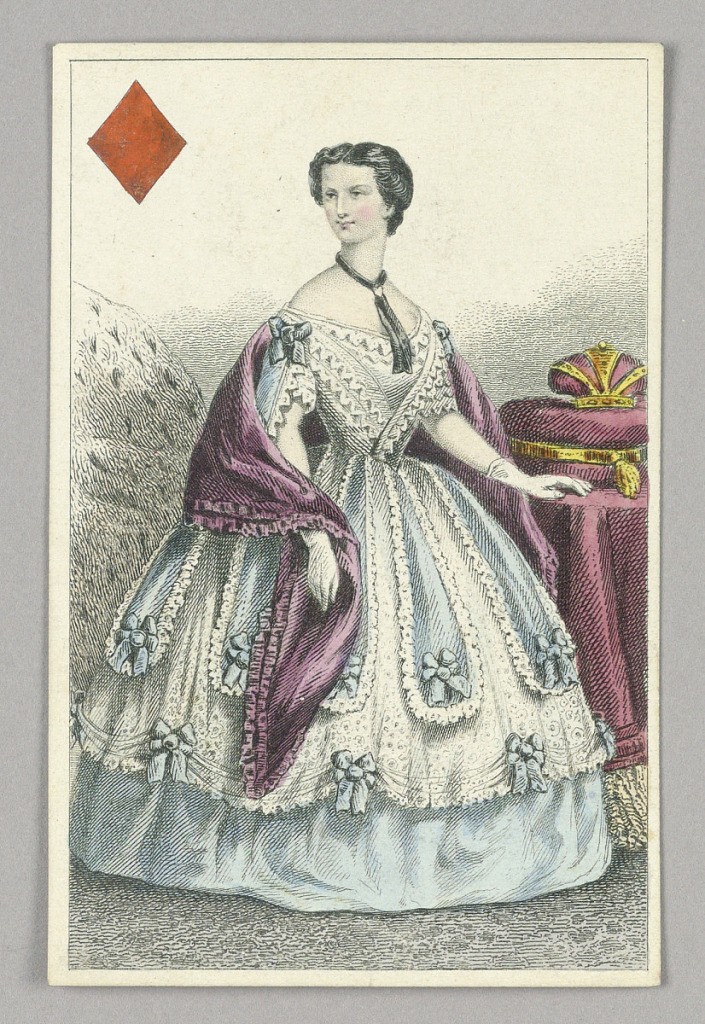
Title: Elisabeth, Empress of Austria, Queen of Diamonds from Set of "Jeu Imperial–Second Empire–Napoleon III" Playing Cards
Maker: B.P. Grimaud, Paris, France
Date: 1858
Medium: Lithograph on glazed paper
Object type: Playing Card
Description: Elisabeth, Empress of Austria, Queen of Diamonds from Set of "Jeu Imperial-Second Empire-Napoleon III" Playing Cards